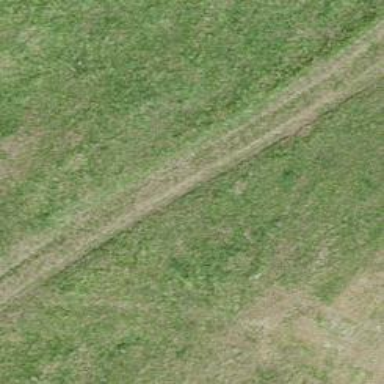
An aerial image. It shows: Track with ground surface. The track type is grade 5.